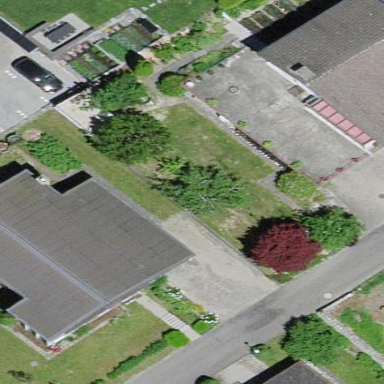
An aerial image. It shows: Residential building.